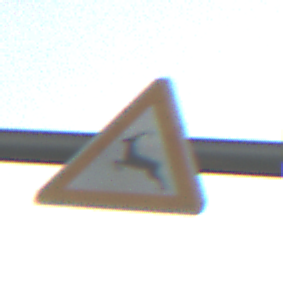
Verkehrszeichen: WildwechselRechts
Umgebung: Outdoor, RoadRail
Tageszeit: SunriseSunset
Wetter: PartlyCloudy
Licht: Natural
Jahreszeit: NotSpecified
Kontrast: LowContrast